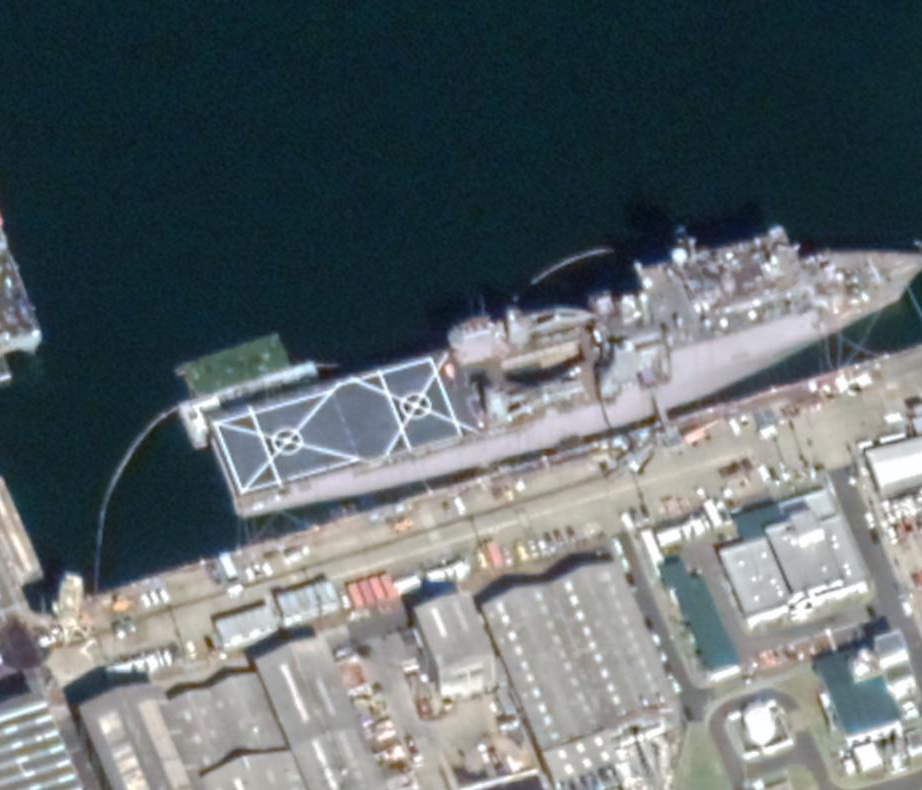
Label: combat